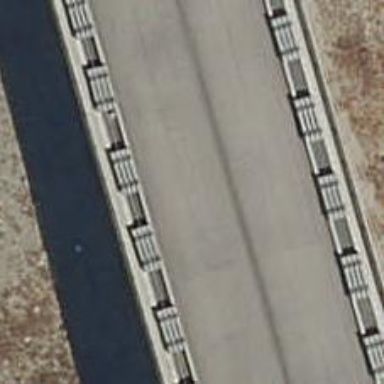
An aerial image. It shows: Bridge with electrified railway tracks featuring contact line.